Question: I am using a UISearchBar to match text input against entries in a database and display the matched results to the user in a UITableView, as they type.
All is well, however, I cannot find a way to alter the return key type of the search bar's keyboard. By default it replaces the standard key with a button. Because I am doing a live search as the user types, I do not need this button and having it there and inactive has raised some usability issues.
1. I can set a keyboard with the setKeyboard:UIKeyboardType method, however this doesn't seem to override the default setting of replacing the return key (on the standard keyboard) with a Search key and it does not allow access to change this return key.
2. I have thought about using a UITextField, giving me access to the returnKeyType property through the UITextInputTraits protocol. My problem with this however is that I am implementing the UISearchBarDelegate method searchBar:(UISearchBar *)searchBar textDidChange:(NSString *)searchText, which I would lose with the UITextField.
Is there a way that I can keep the functionality of the search bar's delegate methods, whilst having legitimate access to the keyboard's return key?
In fact, almost the exact screen I am implementing is found in Apple's Clock application
Screenshot:

So any help on a clean solution would be much appreciated. Note the key on the bottom right instead of the default button'.
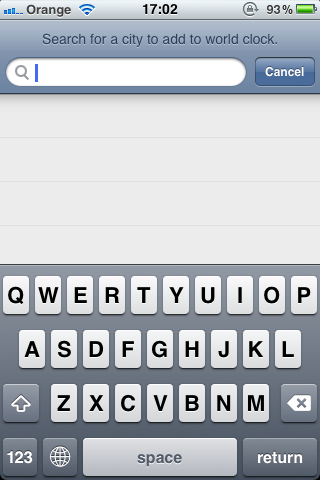
Answer: Try this:
If you want to dismiss the return key (i.e., make it do nothing), set the "returnKeyType" property on the UITextField subview to "UIReturnKeyDone" along with "keyboardAppearence".